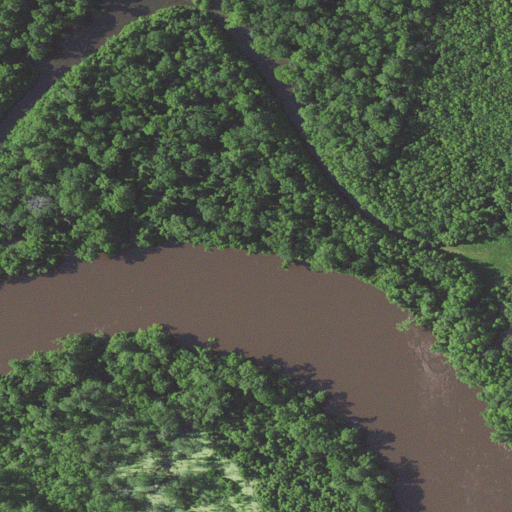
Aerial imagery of cape in North Carolina named Alligator Point containing woody wetlands, open water, and herbaceous wetlands